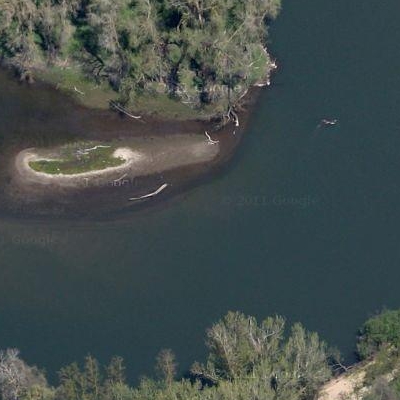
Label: RiverLake